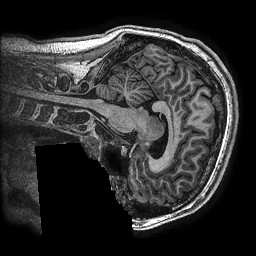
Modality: T1w
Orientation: sagittal
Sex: male
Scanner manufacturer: ge
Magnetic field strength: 3 T
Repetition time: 0.007644 s
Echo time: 0.003468 s